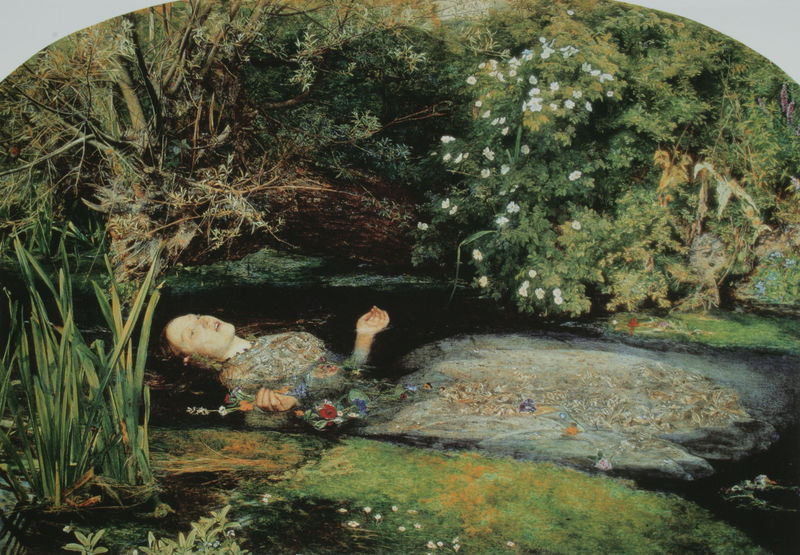
Titel: Ophelia
Künstler: John Everett Millais
Standort: London
Institution: Tate Gallery
Schlagwörter: baum, blau, blätter, dunkel, gemälde, hand, kopf, körper, laub, wasser, weiß, bäume, fluss, grün, mädchen, see, teich, ufer, äste, blume, blumen, braun, frau, grau, haar, kleid, licht, mund, nase, orange, schwarz, blick, blüte, blüten, gras, rose, rot, schleier, jung, augen, gesicht, leiche, tod, tot, hände, ast, bach, nass, natur, schilf, strauch, zweige, busch, büsche, einsam, gebüsch, gewässer, sträucher, figur, gewand, haare, blatt, pflanzen, england, lippen, rosa, traurig, wald, hellblau, liegen, ente, bogen, farbe, violett, vegetation, treiben, wild, braut, jugendstil, trurig, allein, oberkörper, flieder, oben, abschied, algen, zweig, oberfläche, wasserpflanzen, schwimmen, moos, schönheit, selbstmord, mohn, tote, lilie, zwickel, halbrund, kreisbogen, verzweiflung, sterben, buschwerk, moor, tümpel, leid, geäst, grotte, gehölz, bleich, seerosen, präraffaeliten, hans, gestrüpp, seegras, liebeskummer, drama, format, ophelia, englisch, trauerweide, wals, präraphaeliten, seeblumen, schilff, versinken, binsen, wasswe, verwildert, flußlauf, meditation, ertrinken, ertrunken, tat, shakespeare, hamlet, orphelia, wasserleiche, haate, ophelie, orvelia, stirbt, suizid, blumenkette, gruün, bacgh, #wasser